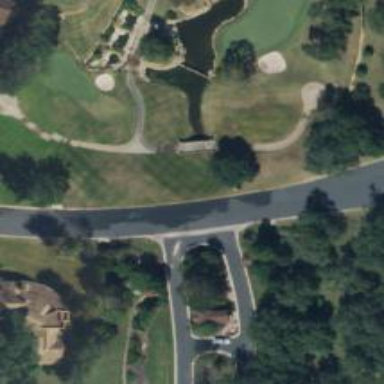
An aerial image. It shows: Track road identified as golf cart trail.